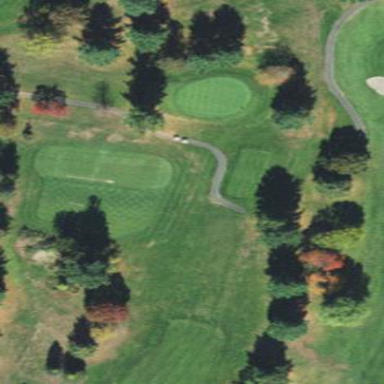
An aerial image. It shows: Grassy area designated as golf tee.